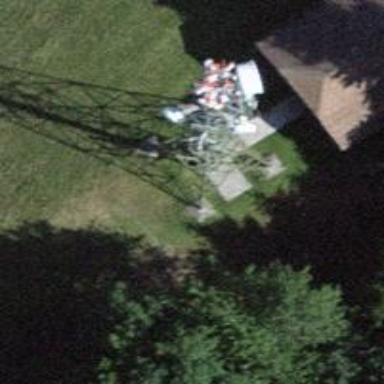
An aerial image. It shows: Communication tower with antennas.